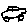
Label: car